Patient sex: M
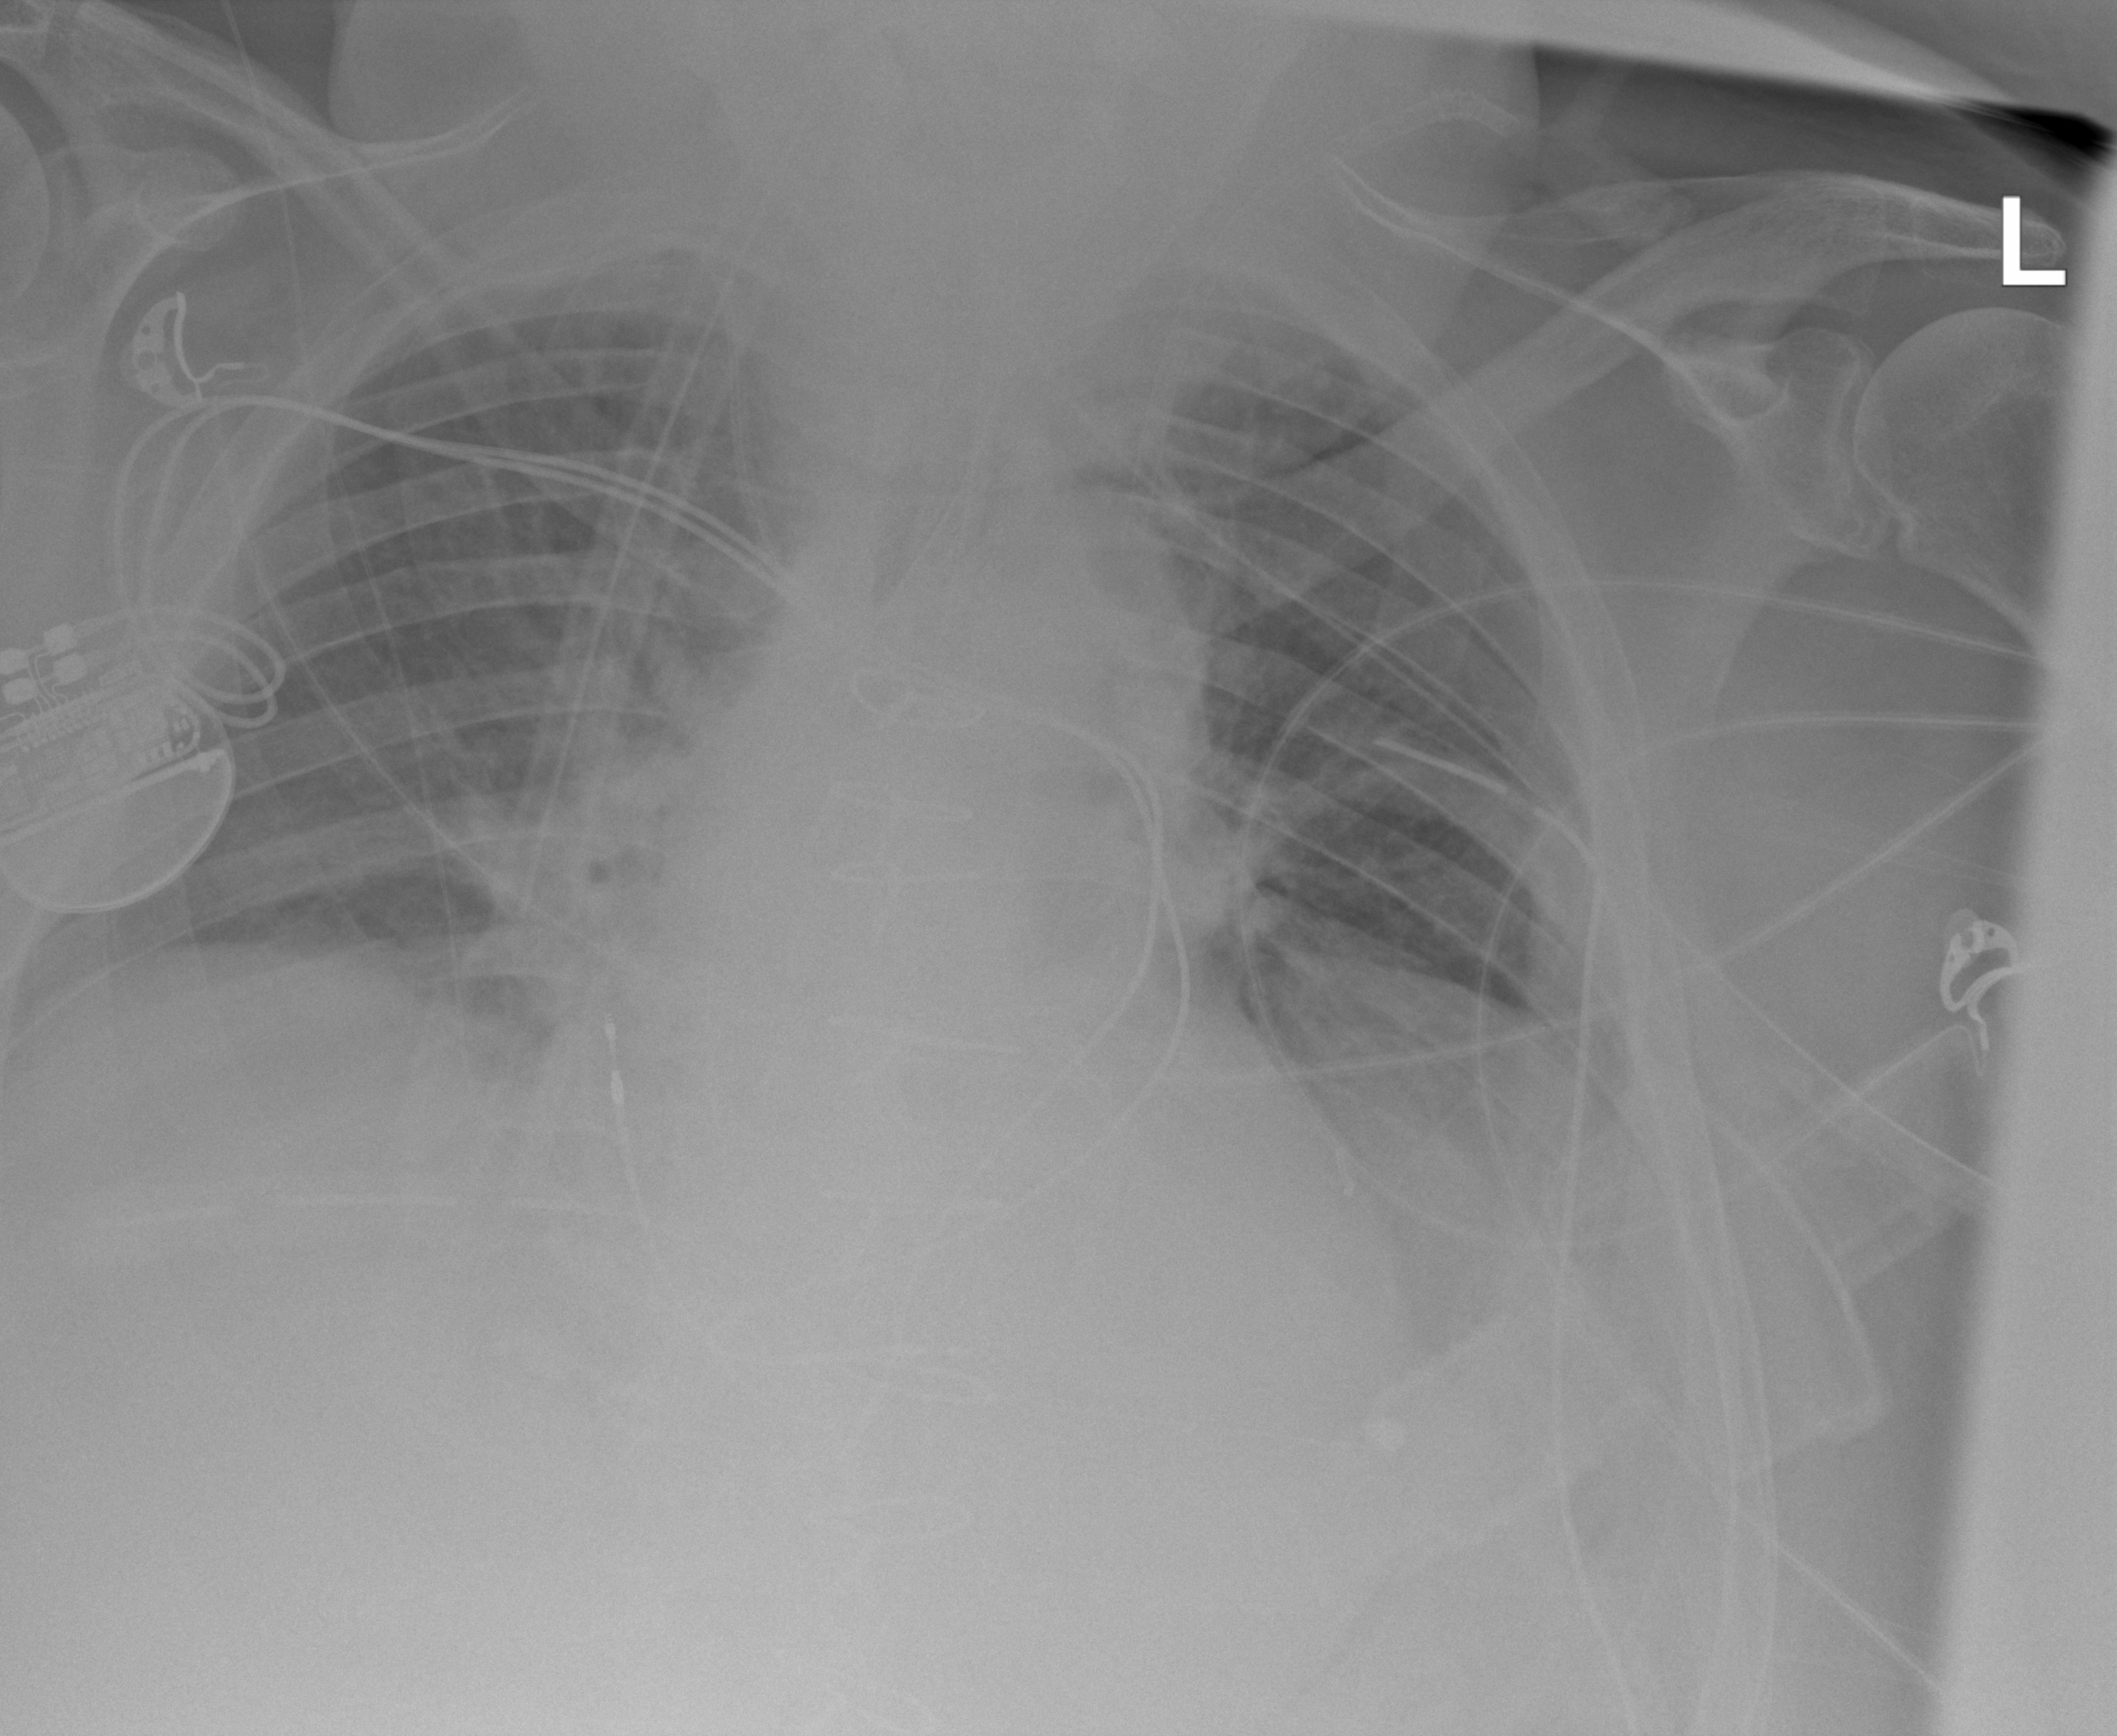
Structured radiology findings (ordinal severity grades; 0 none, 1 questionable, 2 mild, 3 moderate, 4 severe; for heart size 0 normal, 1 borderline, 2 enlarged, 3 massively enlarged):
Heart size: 2
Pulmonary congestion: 2
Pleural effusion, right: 1
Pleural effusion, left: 2
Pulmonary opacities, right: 0
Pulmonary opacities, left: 0
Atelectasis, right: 2
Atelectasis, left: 2